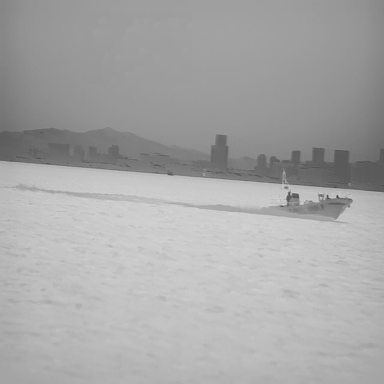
There is a bulk_carrier in the infrared image.